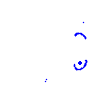
Particle: proton